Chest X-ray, PA view. Patient: 60 years old, sex M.
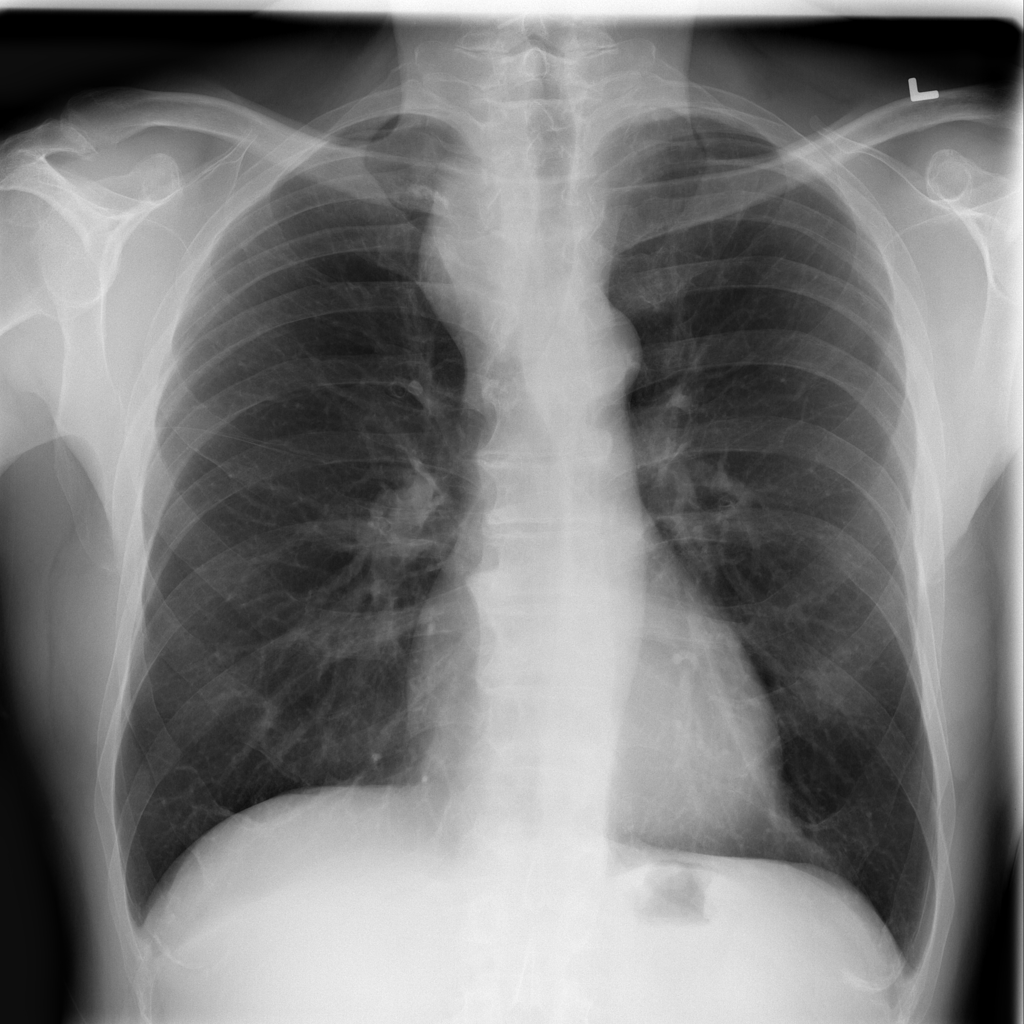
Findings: Mass